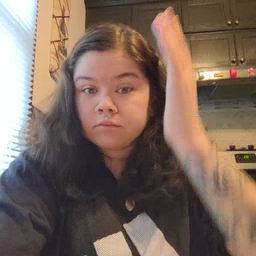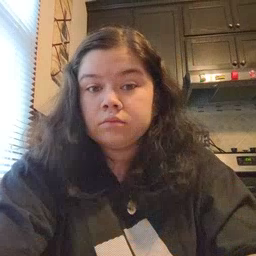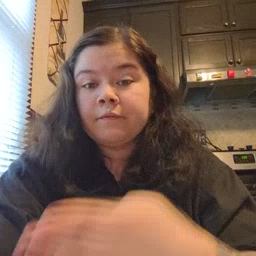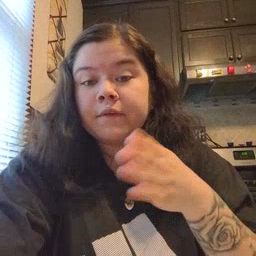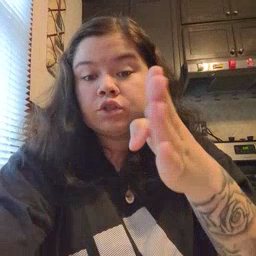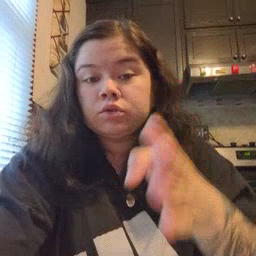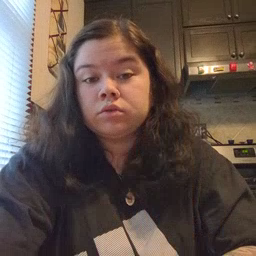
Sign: fish